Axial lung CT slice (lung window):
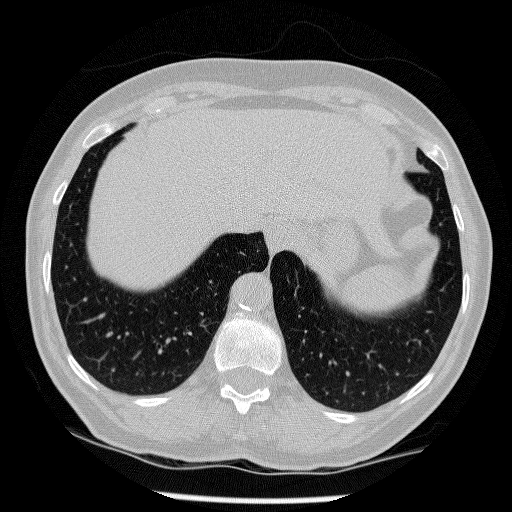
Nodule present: no